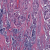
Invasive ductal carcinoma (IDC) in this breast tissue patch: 1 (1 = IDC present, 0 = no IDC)